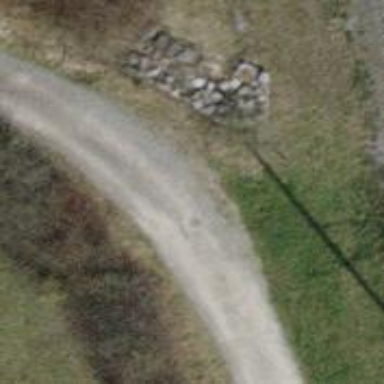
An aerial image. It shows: Compacted track road with grade1 tracktype.